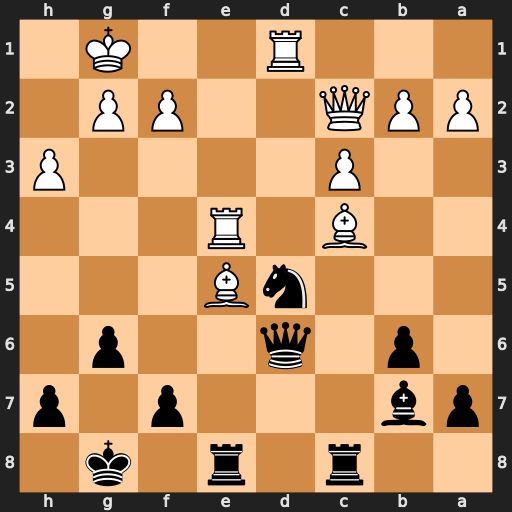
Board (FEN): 2r1r1k1/pb3p1p/1p1q2p1/3nB3/2B1R3/2P4P/PPQ2PP1/3R2K1
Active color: b
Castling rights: -
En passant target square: -
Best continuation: Rxe5